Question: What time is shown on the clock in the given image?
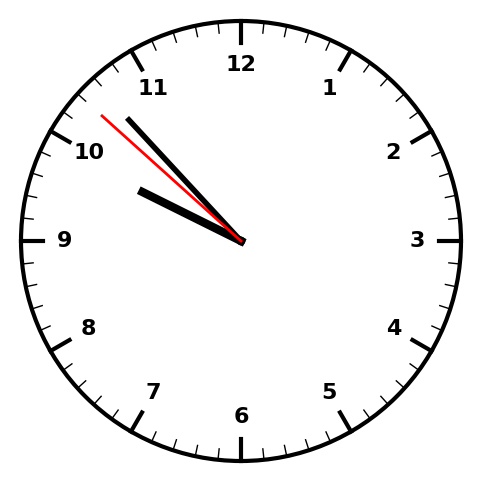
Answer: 09:52:52